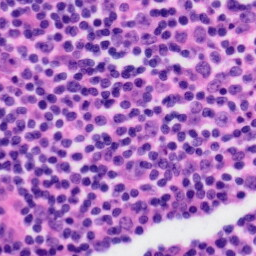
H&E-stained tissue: Tonsil